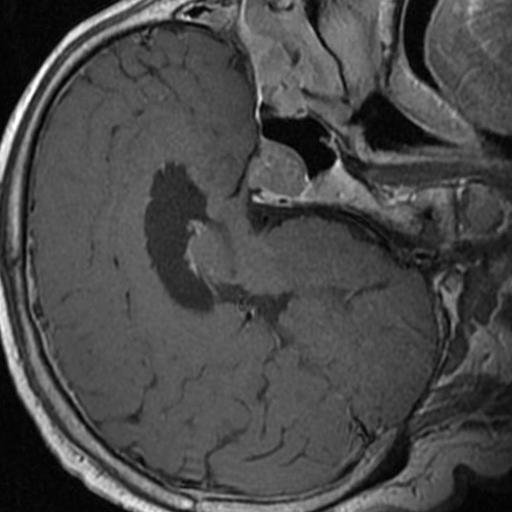
Label: brain_tumor